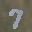
Label: 7